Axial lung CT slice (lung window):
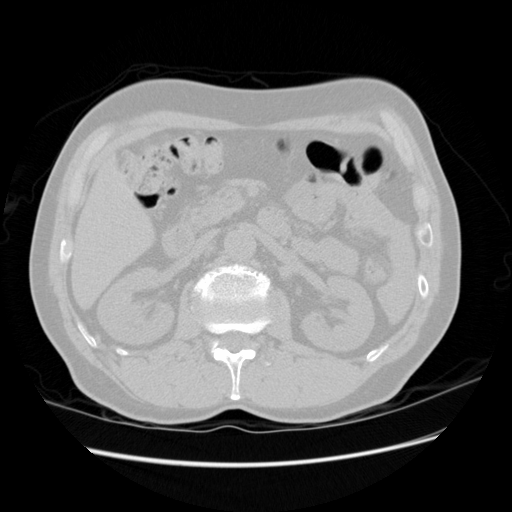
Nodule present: no